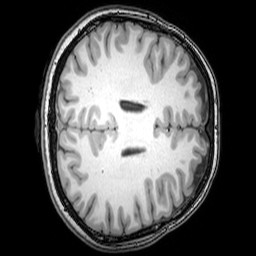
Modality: T1w
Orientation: axial
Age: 24
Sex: female
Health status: healthy
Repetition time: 0.081 s
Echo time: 0.037 s